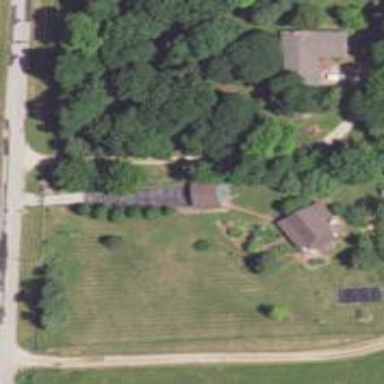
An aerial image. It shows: Driveway.